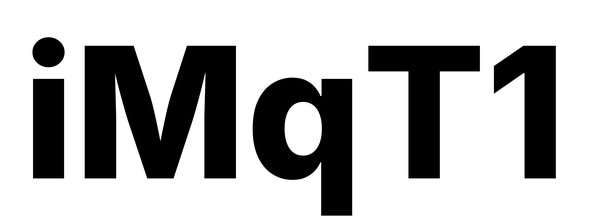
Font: Inter_ExtraBold